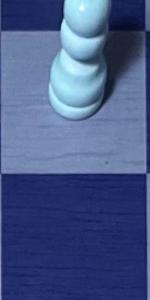
Label: Empty